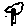
Label: tree